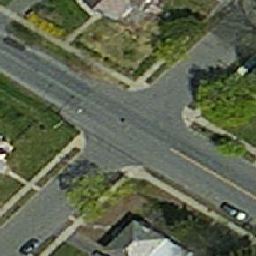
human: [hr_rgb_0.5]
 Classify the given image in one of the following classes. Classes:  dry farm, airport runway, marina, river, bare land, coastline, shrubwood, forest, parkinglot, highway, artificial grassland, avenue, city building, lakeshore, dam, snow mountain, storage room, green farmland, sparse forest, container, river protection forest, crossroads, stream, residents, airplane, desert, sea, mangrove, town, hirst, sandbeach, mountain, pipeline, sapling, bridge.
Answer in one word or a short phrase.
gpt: crossroads